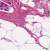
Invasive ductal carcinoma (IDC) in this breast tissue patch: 0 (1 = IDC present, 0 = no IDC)